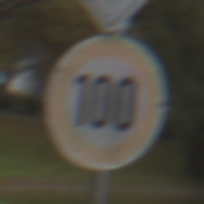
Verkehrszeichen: Geschwindigkeit100
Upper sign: EndeVorfahrtsstrasse
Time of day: MorningAfternoon
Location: Outdoor (Nature)
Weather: Overcast
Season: Autumn
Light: Natural